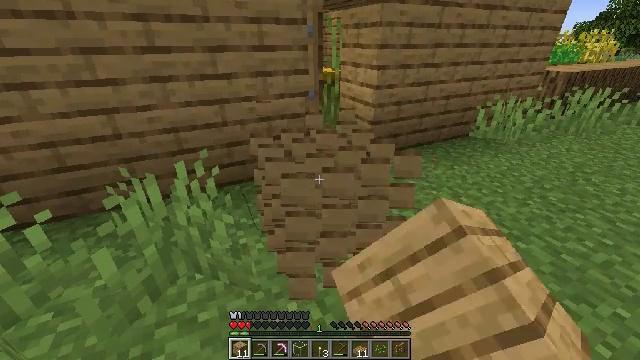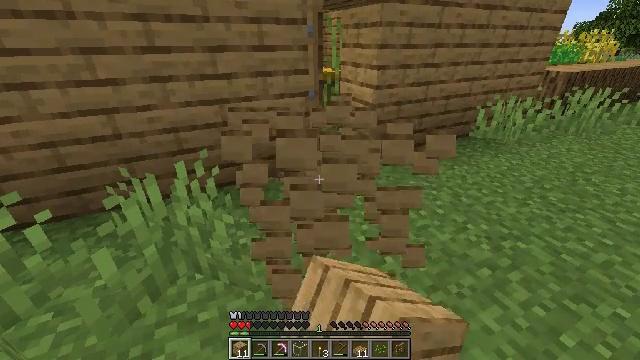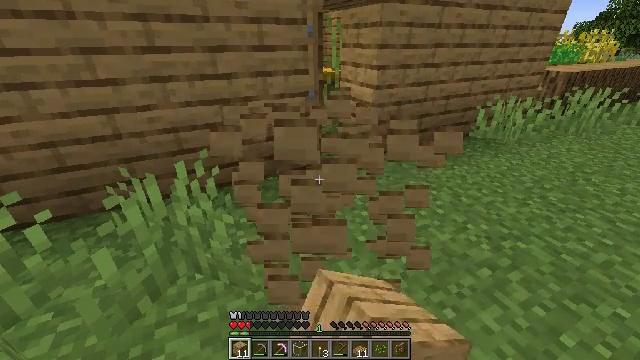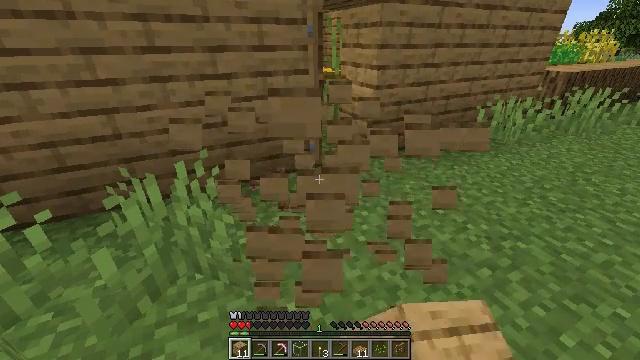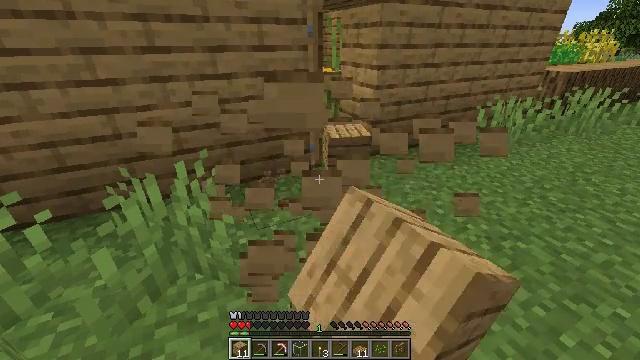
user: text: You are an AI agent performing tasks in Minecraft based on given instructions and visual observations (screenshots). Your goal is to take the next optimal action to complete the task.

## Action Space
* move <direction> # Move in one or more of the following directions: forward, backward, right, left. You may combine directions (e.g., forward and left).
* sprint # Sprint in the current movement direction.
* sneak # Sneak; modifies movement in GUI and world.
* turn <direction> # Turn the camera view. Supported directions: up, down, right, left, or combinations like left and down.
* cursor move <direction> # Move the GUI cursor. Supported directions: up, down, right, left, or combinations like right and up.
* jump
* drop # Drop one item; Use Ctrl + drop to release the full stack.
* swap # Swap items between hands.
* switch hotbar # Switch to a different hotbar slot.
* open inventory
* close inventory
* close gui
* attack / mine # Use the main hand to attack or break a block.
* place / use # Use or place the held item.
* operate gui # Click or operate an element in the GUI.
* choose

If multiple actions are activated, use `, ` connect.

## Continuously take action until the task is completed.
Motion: motion action
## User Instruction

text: Collect the oak planks from the structure.
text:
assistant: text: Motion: attack / mine
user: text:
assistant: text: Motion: attack / mine
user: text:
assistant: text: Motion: attack / mine
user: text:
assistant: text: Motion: attack / mine
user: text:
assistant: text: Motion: attack / mine